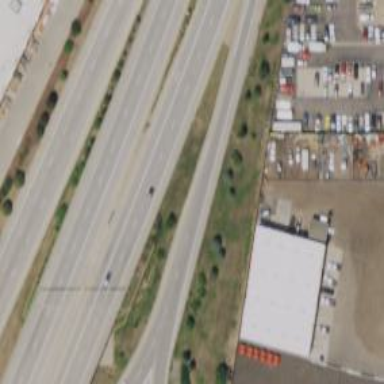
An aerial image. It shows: Trunk link highway.